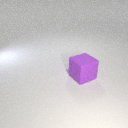
large purple rubber cube